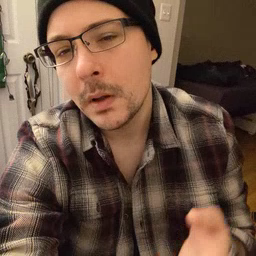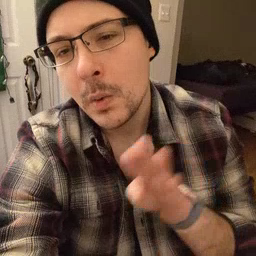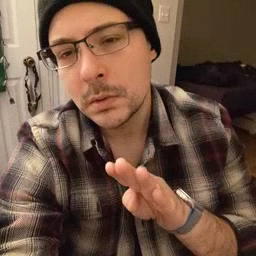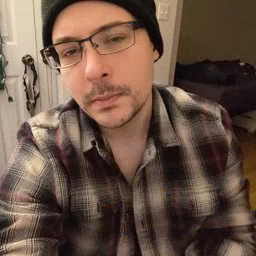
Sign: close